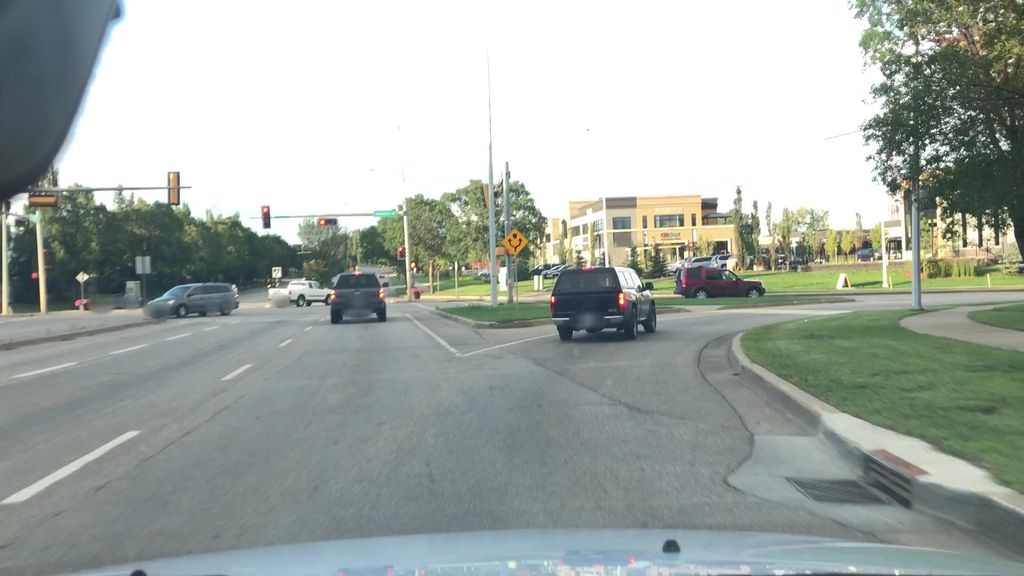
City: edmonton